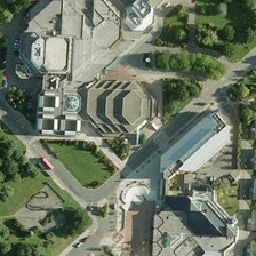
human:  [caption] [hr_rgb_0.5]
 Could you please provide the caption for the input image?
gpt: These buildings belong to the school.

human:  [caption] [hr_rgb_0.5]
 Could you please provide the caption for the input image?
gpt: These buildings belong to the school building.

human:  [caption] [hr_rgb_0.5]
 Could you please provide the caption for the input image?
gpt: These buildings belong to school buildings.

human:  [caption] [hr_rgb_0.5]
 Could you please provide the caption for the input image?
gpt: These buildings are school buildings.

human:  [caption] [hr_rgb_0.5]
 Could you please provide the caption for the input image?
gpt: These buildings belong to the school buildings.